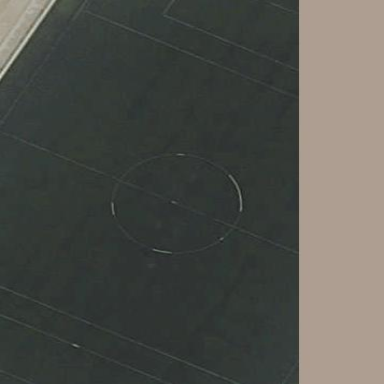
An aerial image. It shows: Soccer pitch designated for leisure and sports activities.